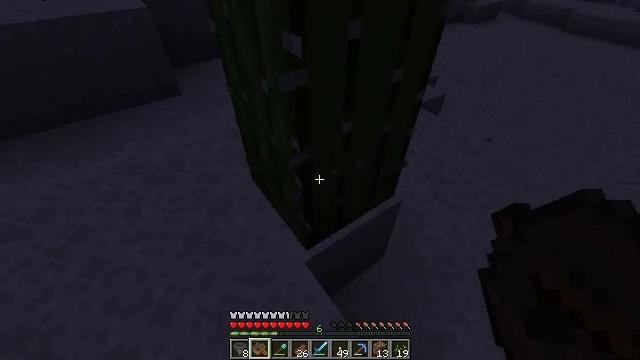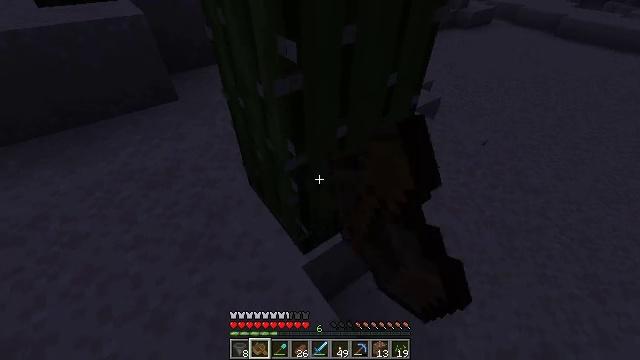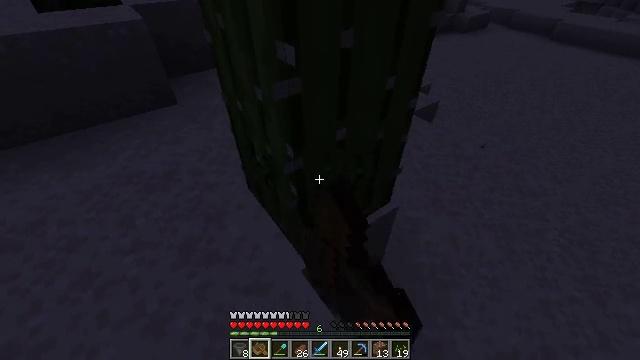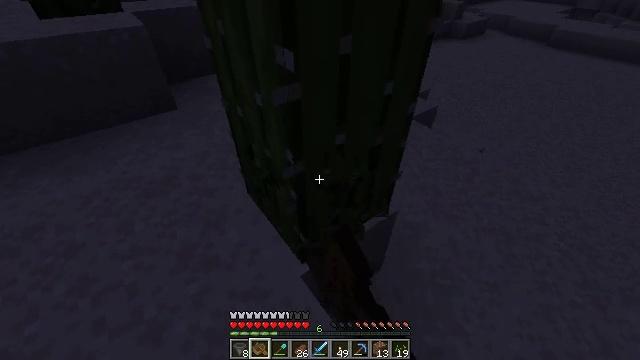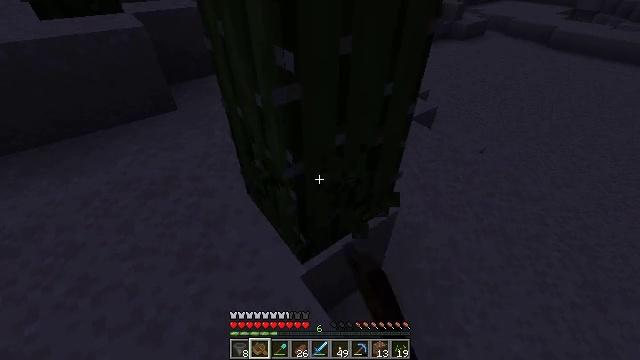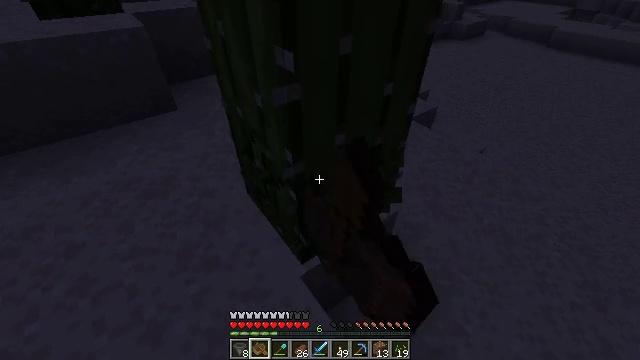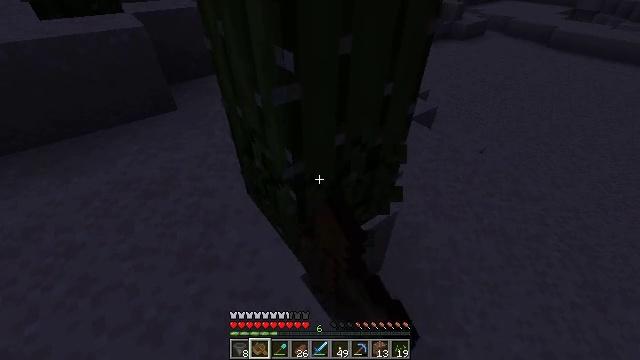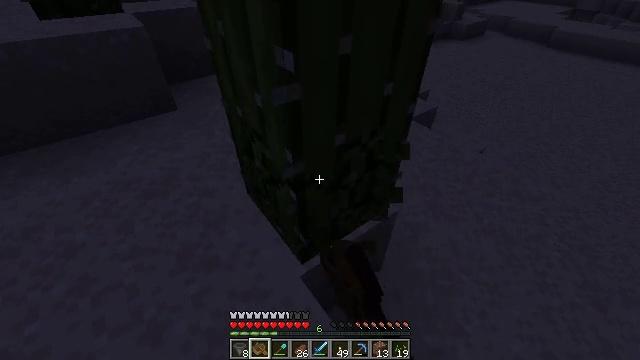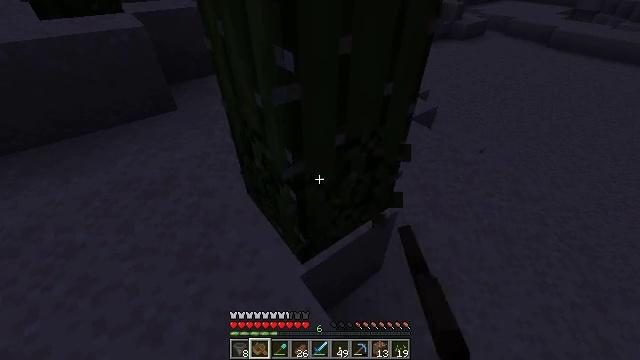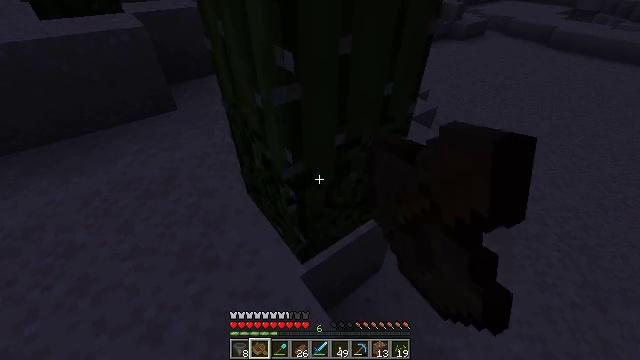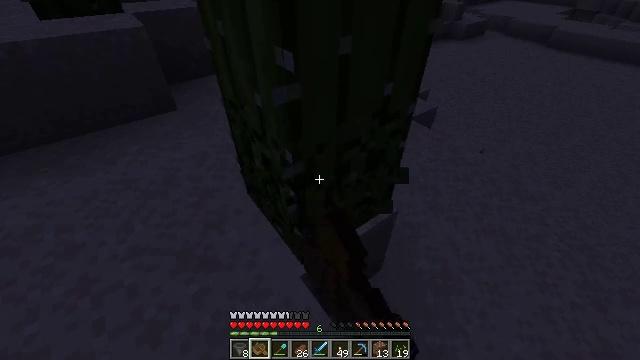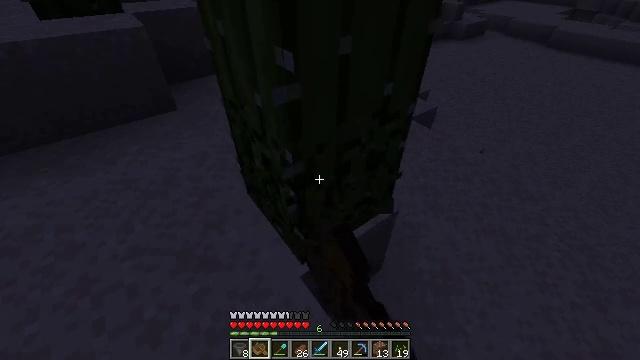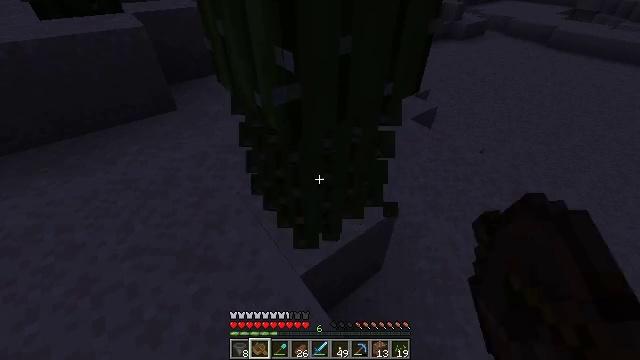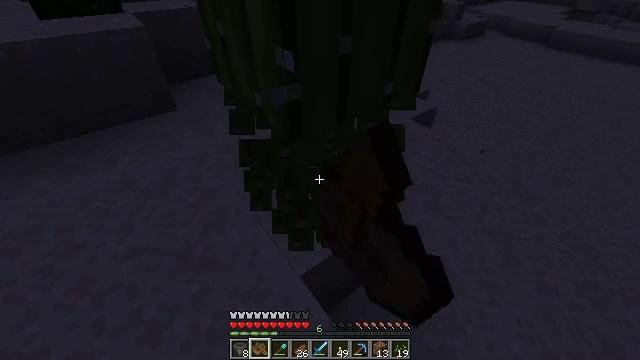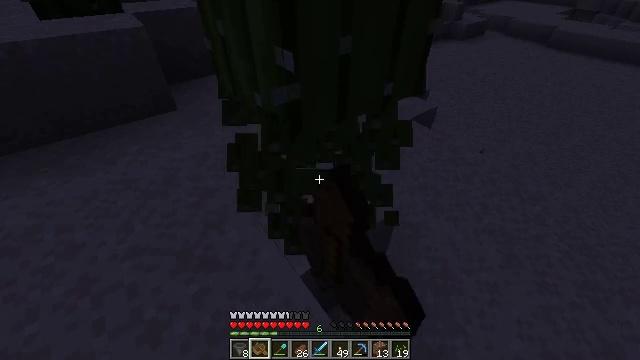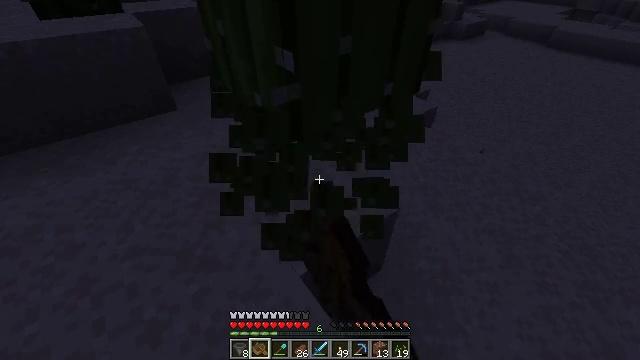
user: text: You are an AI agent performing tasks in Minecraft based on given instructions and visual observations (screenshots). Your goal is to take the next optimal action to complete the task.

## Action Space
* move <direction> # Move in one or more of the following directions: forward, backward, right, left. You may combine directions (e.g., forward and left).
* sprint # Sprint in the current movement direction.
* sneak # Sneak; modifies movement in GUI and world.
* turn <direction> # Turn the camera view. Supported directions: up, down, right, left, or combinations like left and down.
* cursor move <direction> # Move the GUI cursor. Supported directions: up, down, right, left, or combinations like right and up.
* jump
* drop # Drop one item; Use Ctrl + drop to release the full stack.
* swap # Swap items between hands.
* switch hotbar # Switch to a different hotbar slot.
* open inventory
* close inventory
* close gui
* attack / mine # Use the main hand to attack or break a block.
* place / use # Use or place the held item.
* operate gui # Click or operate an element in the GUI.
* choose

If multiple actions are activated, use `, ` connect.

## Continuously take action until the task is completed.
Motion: motion action
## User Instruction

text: Get cactus from the sandy areas.
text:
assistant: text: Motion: turn up, attack / mine
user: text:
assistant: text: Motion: attack / mine
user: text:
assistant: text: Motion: turn up, attack / mine
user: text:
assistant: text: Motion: attack / mine
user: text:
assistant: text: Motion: attack / mine
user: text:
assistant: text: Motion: attack / mine
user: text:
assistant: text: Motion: attack / mine
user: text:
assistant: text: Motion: attack / mine
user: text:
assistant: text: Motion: attack / mine
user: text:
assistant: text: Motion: attack / mine
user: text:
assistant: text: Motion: attack / mine
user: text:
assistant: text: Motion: attack / mine
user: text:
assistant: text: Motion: attack / mine
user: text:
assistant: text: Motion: attack / mine
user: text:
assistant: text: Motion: attack / mine
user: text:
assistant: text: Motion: attack / mine
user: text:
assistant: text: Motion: attack / mine
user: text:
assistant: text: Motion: attack / mine
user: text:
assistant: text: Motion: attack / mine
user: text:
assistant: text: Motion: no_op
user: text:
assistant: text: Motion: no_op
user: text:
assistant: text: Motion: no_op
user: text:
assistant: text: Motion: no_op
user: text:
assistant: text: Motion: no_op
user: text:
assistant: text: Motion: no_op
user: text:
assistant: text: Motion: no_op
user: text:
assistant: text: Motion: turn left
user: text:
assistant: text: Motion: move forward, turn left and up
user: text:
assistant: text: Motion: move forward, turn left and up
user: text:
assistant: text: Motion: move forward, turn left and up